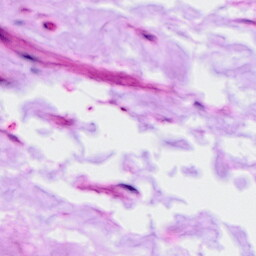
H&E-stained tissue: Ovarian